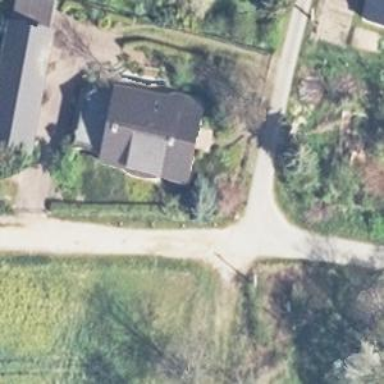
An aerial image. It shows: Residential road with asphalt surface.